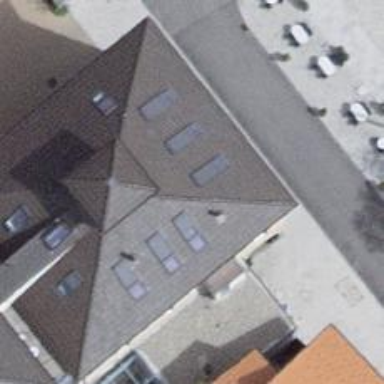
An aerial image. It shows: Hotel.